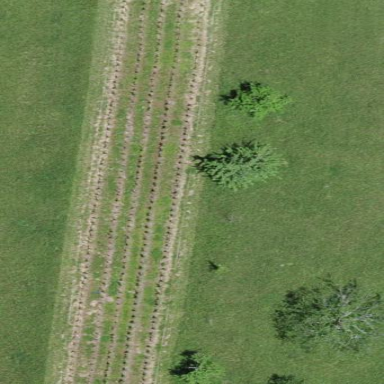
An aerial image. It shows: Vineyard growing grapes.